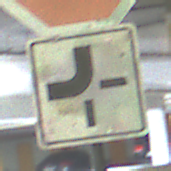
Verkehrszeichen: VerlaufVorfahrtsstrasse2
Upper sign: Stop
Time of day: NotSpecified
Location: Indoor (Special)
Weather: NotSpecified
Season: NotSpecified
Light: Artificial